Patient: sex F, age 43
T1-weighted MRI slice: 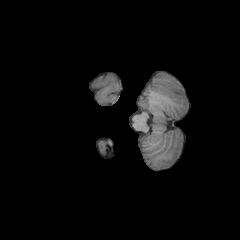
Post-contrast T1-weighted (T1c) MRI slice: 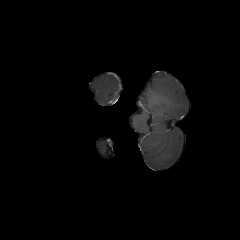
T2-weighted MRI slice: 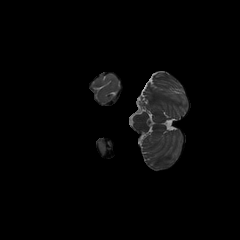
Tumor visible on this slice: no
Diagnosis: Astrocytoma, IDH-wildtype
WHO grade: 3